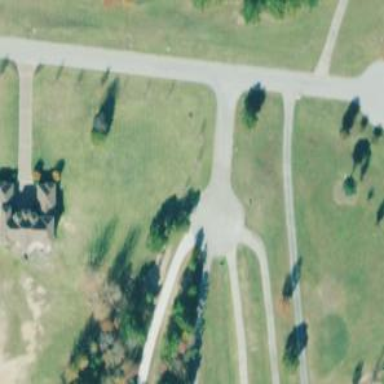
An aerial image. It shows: Driveway.